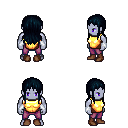
a pixel art fantasy rpg character, male body template, dark elf, purple skin, gold chest armor, magenta pants, raven unkempt hairstyle, white cloth bracers, brown shoes, four views (front, back, left, right), 2x2 character sprite sheet, small pixel art, hard edges, no anti-aliasing